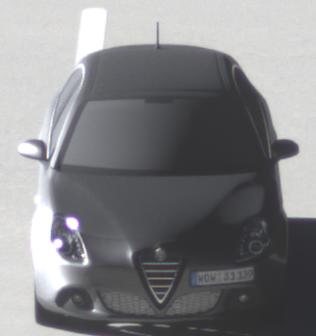
Make: Alfa Romeo
Model: Giulietta 1.4 TB 16V
Detailed model: Giulietta (940)
Model produced from: 2010/05
Model produced until: 2013/03
Doors: 5
Color: gray
Road condition: dry road
Daytime: sunrise or sunset
Contrast: high contrast